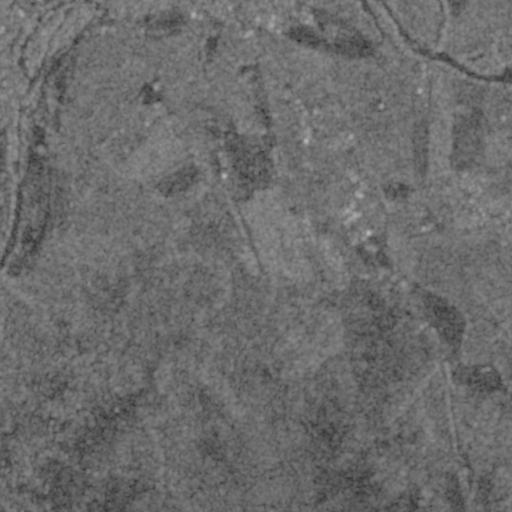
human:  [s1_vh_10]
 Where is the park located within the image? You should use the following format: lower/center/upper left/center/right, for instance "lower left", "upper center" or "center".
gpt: The park is located in the upper left of the image.
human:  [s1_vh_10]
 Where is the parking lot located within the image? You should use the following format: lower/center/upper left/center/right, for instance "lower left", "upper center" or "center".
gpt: The parking lot is located in the upper center of the image.
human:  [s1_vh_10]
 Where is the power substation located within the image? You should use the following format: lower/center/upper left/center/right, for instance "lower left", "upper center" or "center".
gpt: The power substation is located in the center right of the image.
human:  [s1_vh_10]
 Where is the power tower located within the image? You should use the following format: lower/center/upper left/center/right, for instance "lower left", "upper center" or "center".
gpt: The power tower is located in the lower right of the image.
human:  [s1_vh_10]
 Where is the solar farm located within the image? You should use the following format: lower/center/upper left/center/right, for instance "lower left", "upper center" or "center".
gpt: The solar farm is located in the upper center of the image.
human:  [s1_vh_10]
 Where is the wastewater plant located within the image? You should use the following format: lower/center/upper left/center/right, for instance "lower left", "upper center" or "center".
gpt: The wastewater plant is located in the upper left of the image.
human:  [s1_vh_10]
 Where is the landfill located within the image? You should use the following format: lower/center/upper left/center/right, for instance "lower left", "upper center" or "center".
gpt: There is no landfill in the image.

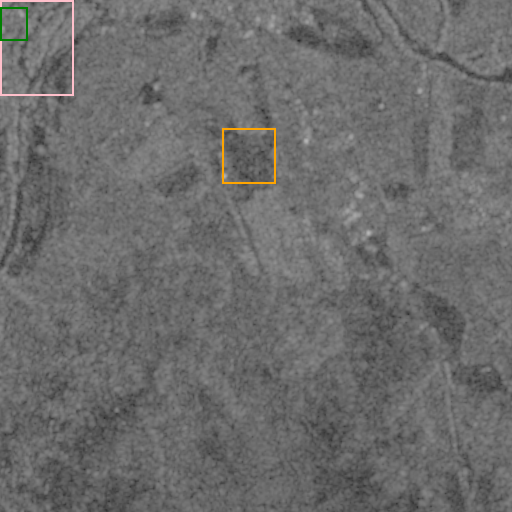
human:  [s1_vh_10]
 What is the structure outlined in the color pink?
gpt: The structure outlined in pink is a park.
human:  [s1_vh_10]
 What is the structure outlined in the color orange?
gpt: The structure outlined in orange is a solar farm.
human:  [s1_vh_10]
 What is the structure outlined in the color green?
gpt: The structure outlined in green is a wastewater plant.
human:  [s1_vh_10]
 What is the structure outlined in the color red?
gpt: There is no red outline.